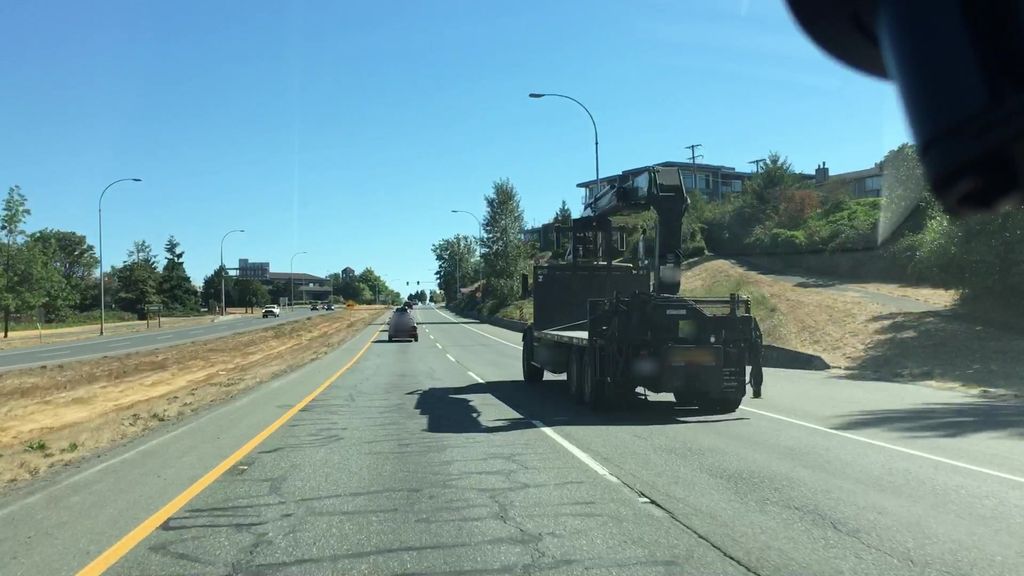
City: victoria